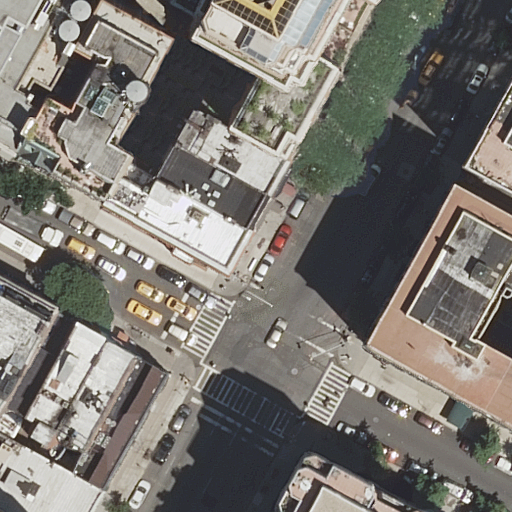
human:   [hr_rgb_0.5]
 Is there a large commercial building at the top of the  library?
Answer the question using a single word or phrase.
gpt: no

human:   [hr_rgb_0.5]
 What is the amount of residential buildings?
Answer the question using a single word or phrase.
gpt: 14

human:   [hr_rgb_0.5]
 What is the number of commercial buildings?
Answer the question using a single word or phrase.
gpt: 2

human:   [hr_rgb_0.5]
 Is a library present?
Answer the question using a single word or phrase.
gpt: yes

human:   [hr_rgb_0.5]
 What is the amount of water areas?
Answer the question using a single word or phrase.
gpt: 0

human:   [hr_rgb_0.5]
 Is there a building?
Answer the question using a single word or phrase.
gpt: yes

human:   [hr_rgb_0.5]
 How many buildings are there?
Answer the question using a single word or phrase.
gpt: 16

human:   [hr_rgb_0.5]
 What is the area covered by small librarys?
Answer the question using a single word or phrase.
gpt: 5m2

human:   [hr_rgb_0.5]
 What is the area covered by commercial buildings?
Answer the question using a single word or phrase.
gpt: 64m2

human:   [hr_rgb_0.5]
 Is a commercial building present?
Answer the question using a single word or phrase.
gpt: yes

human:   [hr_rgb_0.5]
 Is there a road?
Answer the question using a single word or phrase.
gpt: yes

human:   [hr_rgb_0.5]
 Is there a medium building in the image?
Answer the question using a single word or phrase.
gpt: yes

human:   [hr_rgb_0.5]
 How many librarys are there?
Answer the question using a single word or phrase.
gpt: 1

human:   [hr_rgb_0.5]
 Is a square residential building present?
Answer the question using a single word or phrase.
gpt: no

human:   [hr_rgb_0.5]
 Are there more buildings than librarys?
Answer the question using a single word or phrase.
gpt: yes

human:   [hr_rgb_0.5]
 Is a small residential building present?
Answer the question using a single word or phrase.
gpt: yes

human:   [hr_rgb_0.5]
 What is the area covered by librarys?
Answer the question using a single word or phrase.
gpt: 5m2

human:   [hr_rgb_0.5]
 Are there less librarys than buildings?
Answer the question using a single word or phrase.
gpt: yes

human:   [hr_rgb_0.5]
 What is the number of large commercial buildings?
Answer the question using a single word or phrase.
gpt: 0

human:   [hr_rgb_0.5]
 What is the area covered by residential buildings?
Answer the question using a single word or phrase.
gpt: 6278m2

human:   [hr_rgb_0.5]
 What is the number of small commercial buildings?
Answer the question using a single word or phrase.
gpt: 2

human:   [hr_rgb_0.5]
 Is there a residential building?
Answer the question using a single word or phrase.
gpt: yes

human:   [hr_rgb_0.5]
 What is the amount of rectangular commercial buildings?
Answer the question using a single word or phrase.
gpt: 2

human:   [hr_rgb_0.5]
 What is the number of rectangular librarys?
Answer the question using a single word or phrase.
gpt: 1

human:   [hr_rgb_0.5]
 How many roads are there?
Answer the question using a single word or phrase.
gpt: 4

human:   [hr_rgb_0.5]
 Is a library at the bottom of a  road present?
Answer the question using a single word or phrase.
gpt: no

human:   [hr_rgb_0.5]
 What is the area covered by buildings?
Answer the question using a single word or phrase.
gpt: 6342m2

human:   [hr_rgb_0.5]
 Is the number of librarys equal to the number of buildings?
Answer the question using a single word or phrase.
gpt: no

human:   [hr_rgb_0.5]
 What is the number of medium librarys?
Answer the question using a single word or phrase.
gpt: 0

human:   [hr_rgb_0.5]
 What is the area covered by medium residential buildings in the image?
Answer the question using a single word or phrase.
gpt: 1685m2

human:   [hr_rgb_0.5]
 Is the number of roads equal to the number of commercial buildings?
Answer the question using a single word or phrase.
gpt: no

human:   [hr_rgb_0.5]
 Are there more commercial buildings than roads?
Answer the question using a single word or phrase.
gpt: no

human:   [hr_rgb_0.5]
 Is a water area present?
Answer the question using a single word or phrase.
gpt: no

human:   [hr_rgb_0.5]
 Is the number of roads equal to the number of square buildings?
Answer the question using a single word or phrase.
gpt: no

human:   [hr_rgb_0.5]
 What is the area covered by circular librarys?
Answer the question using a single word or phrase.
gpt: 0m2

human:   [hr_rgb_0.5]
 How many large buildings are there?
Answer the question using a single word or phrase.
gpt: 5

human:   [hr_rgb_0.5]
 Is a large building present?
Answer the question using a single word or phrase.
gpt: yes

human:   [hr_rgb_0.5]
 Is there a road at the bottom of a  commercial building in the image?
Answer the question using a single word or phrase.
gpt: no

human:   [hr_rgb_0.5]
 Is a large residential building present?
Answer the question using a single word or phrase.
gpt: yes

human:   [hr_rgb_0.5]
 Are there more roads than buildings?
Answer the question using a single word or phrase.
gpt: no

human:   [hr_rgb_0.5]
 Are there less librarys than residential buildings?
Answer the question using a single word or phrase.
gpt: yes

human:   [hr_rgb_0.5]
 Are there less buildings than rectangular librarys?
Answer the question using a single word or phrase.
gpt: no

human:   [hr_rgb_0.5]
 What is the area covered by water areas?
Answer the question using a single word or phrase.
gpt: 0m2

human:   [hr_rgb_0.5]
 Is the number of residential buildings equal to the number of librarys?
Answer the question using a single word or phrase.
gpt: no

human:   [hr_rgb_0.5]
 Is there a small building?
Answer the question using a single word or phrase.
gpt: yes

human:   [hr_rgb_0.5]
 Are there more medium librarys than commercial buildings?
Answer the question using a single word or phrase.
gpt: no

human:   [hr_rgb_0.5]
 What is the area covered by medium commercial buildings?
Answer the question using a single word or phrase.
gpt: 0m2

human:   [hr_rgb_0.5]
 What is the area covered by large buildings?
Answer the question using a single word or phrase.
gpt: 4587m2

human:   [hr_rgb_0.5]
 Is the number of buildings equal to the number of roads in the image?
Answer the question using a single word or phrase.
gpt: no

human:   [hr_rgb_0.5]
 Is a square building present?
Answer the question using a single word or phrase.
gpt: no

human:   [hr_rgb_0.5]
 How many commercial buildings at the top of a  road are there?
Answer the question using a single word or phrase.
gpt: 1

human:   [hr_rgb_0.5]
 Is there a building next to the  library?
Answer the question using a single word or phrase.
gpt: yes

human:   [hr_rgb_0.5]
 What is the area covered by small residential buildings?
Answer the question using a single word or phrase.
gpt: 5m2

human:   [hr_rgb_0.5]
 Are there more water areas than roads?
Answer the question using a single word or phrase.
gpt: no

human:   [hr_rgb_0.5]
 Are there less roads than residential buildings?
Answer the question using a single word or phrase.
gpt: yes

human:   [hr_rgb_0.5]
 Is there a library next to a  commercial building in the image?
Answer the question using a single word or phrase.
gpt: yes

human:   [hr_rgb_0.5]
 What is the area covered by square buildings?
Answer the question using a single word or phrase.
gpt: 0m2

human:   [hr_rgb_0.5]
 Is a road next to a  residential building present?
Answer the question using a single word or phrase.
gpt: yes

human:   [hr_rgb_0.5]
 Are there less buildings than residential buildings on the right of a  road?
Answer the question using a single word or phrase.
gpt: no

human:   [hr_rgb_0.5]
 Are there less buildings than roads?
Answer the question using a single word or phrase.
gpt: no

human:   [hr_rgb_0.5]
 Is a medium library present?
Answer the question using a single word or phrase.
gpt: no

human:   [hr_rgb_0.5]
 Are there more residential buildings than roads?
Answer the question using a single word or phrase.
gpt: yes

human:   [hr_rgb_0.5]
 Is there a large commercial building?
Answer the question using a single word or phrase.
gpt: no

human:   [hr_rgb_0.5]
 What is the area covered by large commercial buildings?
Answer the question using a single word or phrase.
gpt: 0m2